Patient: sex M, age 60
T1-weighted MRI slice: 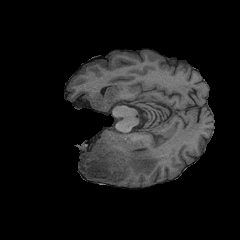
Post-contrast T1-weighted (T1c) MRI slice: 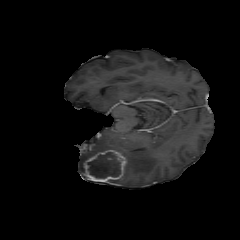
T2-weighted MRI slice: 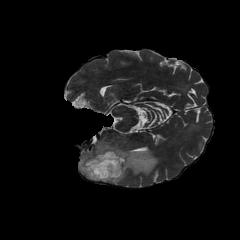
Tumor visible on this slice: yes
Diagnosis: Glioblastoma, IDH-wildtype
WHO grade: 4